Question: I have a simple drawing routine that allows the user to draw two enclosed ovals on the screen. I want to fill the ovals with a gradient, using the inner oval to represent the "percentage" of the gradient. i.e. Th gradient will smoothly transition between the outside oval to the inside oval.
I have the interactive drawing working fine, now I just need to fill with the gradient.
Any thoughts? The docs only talk about perfectly circular gradients, not ovals.

_mike
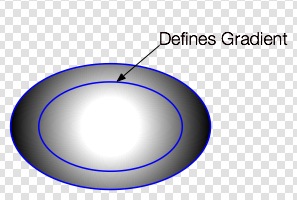
Answer: I do not know whether it is possible oval gradient . But you can transform circle to oval. The idea is to draw a circle in transformed coordinate system.
Sample of code:
'''
- (void)drawRect:(CGRect)rect
{
CGContextRef context = UIGraphicsGetCurrentContext();
CGContextSaveGState(context);
CGContextScaleCTM(context, 1.0, 0.5);
CGGradientRef gradient;
CGColorSpaceRef colorspace;
CGFloat locations[2] = { 0.0, 1.0};
NSArray *colors = @[(id)[UIColor whiteColor].CGColor, (id)[UIColor blueColor].CGColor];
colorspace = CGColorSpaceCreateDeviceRGB();
gradient = CGGradientCreateWithColors(colorspace, (CFArrayRef)colors, locations);
CGPoint startPoint, endPoint;
CGFloat startRadius, endRadius;
startPoint.x = 180;
startPoint.y = 180;
endPoint.x = 180;
endPoint.y = 180;
startRadius = 0;
endRadius = 100;
CGContextDrawRadialGradient (context, gradient, startPoint, startRadius, endPoint, endRadius, 0);
CGContextRestoreGState(context);
}
'''
Result of running code: